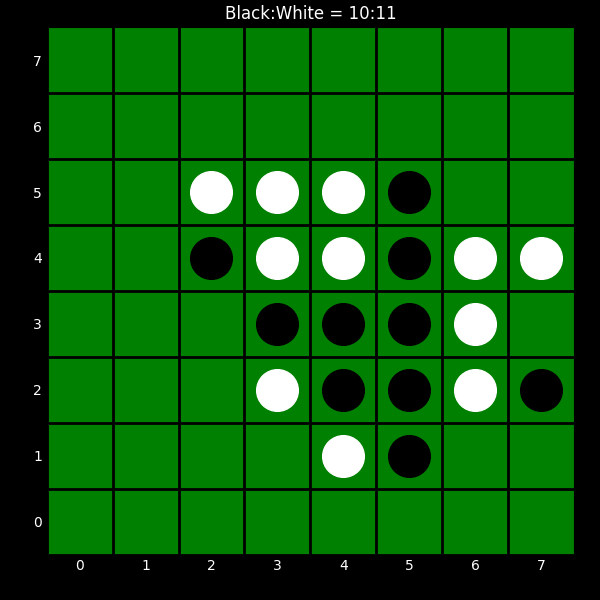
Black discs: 10
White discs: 11